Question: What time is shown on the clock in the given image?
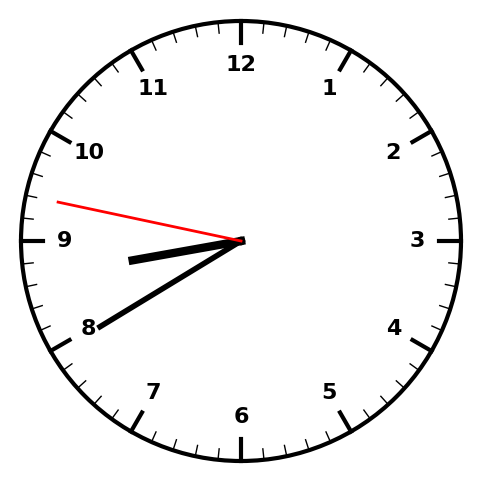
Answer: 08:39:47